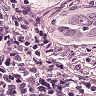
Metastatic tissue present: yes